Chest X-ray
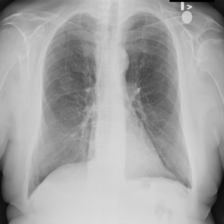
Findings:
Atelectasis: negative
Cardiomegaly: negative
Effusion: negative
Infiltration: negative
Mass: negative
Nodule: negative
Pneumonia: negative
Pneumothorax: negative
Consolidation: negative
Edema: negative
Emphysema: negative
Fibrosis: negative
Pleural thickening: negative
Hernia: negative